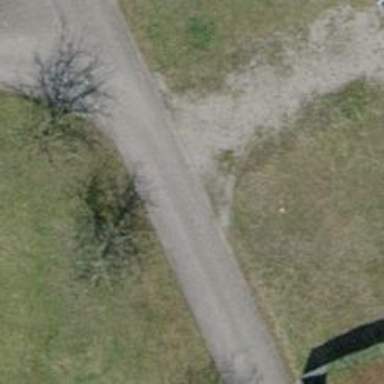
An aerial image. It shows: Gate.